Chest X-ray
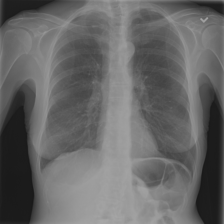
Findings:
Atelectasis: negative
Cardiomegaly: negative
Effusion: negative
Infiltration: negative
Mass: negative
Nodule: negative
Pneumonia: negative
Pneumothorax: negative
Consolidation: negative
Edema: negative
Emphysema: negative
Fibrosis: negative
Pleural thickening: negative
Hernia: negative